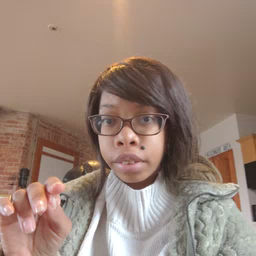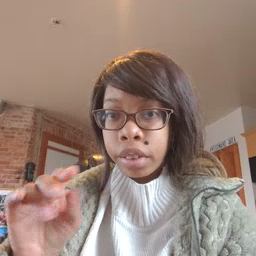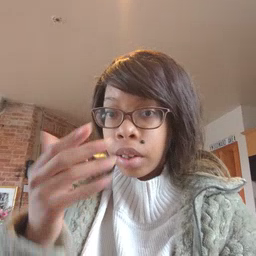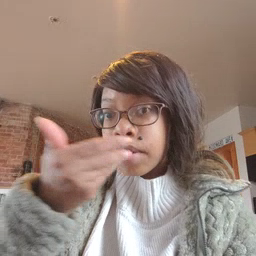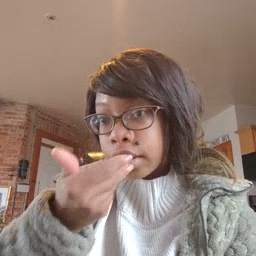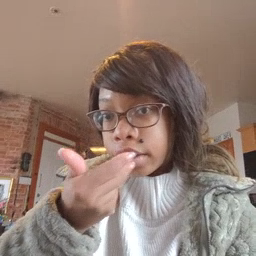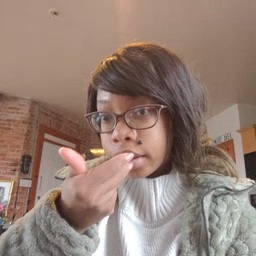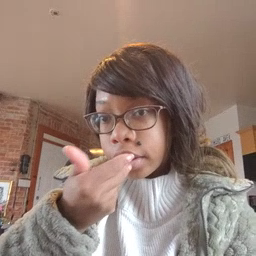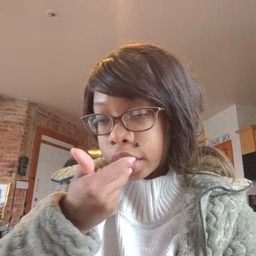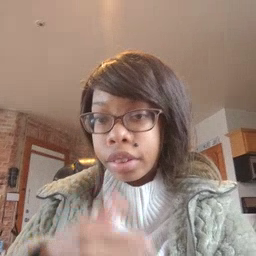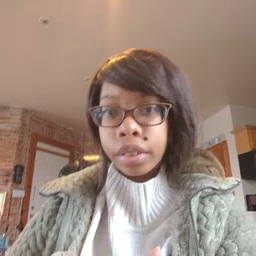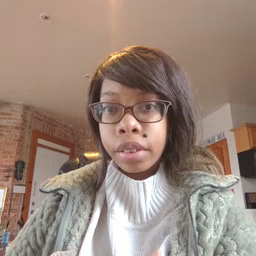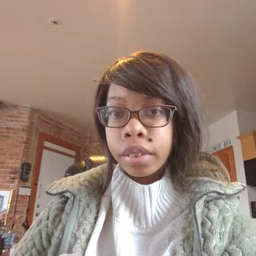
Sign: pizza